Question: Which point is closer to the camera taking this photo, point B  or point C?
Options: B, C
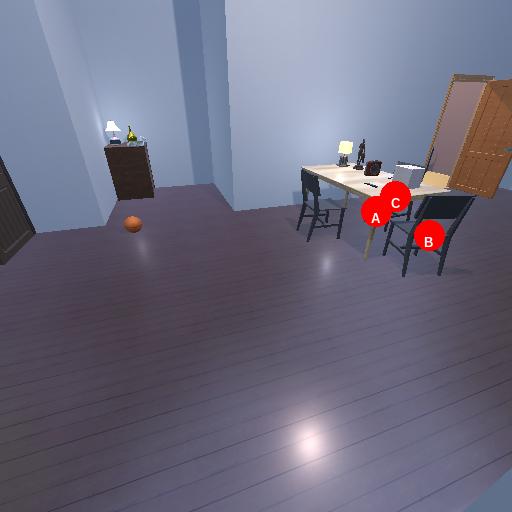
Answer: B